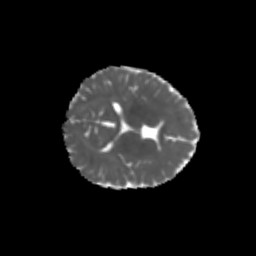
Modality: MD
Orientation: axial
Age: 6
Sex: male
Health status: healthy